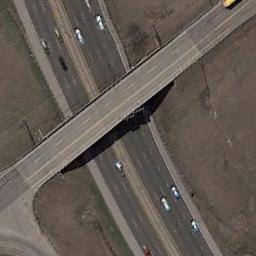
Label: overpass